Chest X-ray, AP view. Patient: 57 years old, sex M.
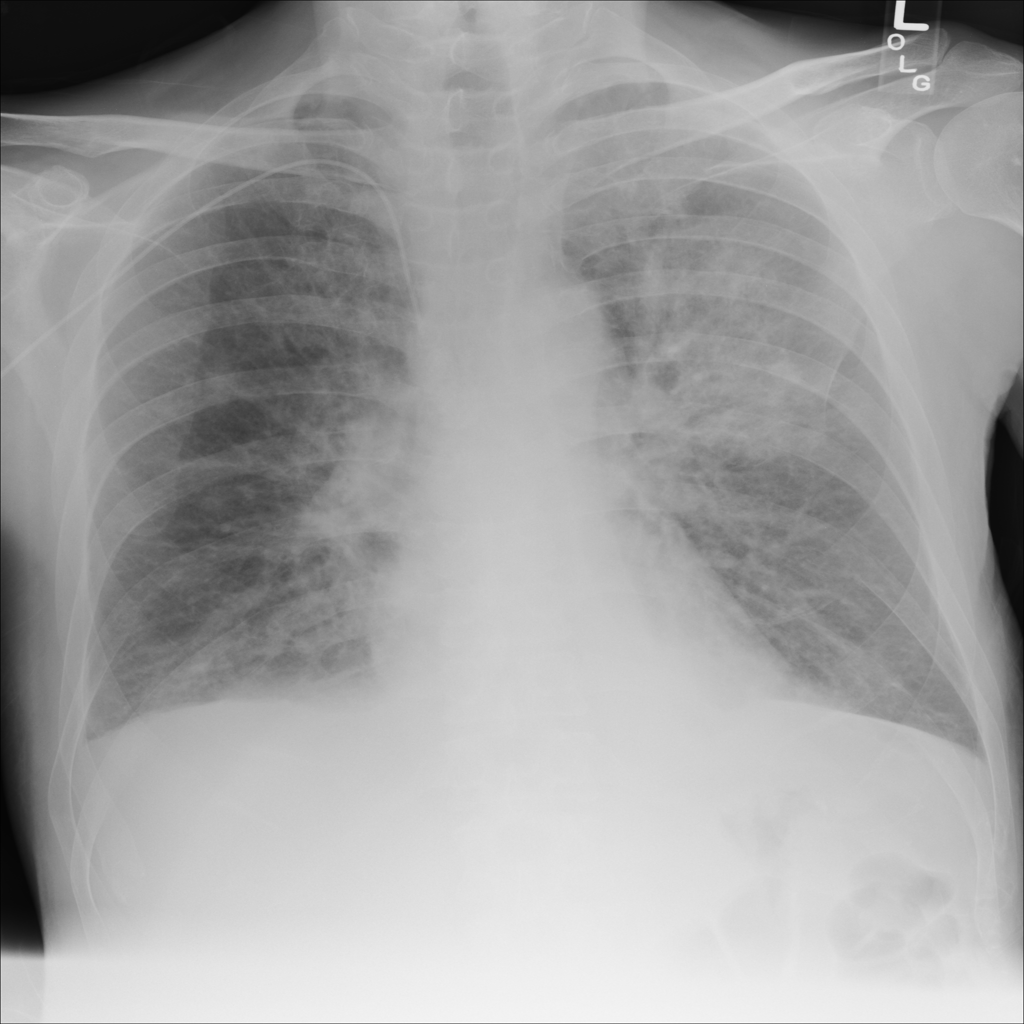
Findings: Infiltration, Pneumonia